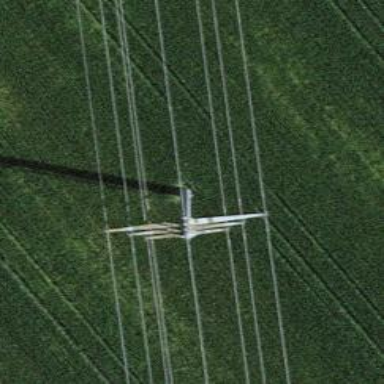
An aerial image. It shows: Power tower.